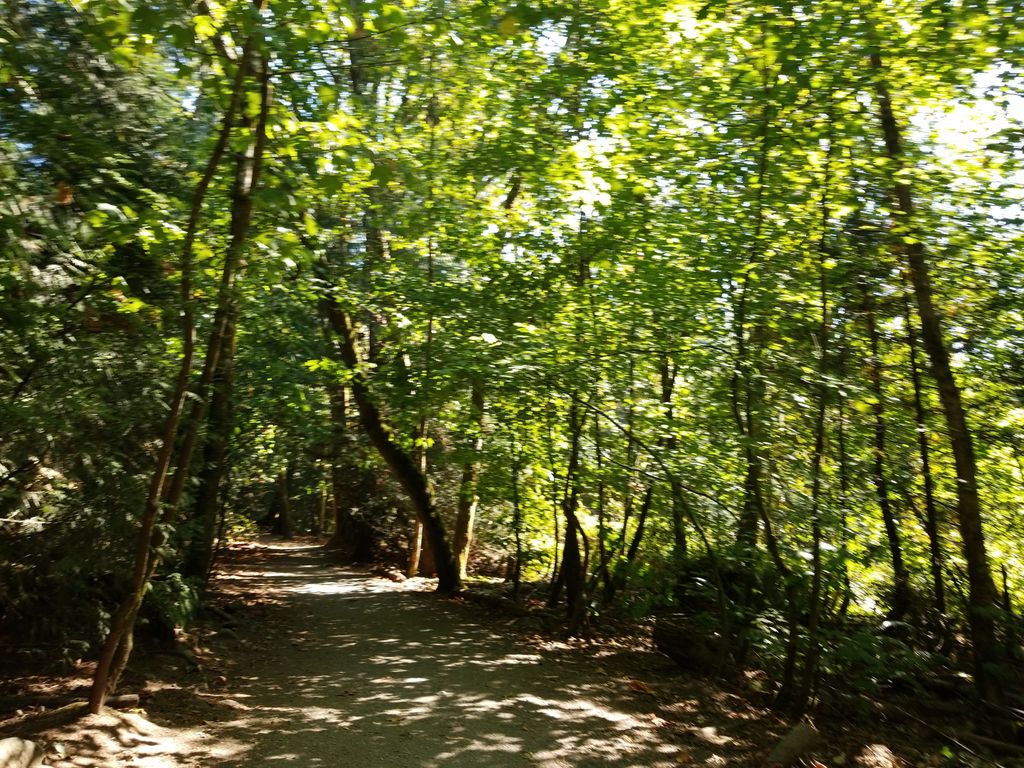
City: vancouver